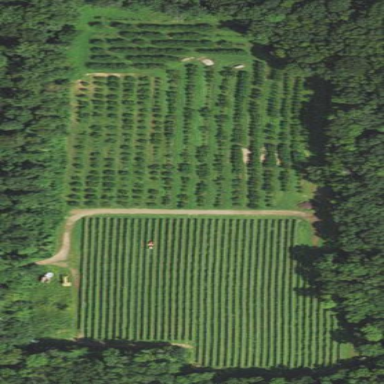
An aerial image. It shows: Orchard.